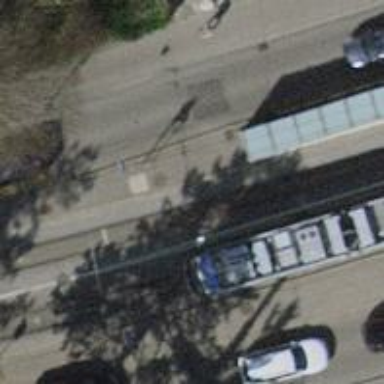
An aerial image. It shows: Tram stop with public transport stop position for trams.